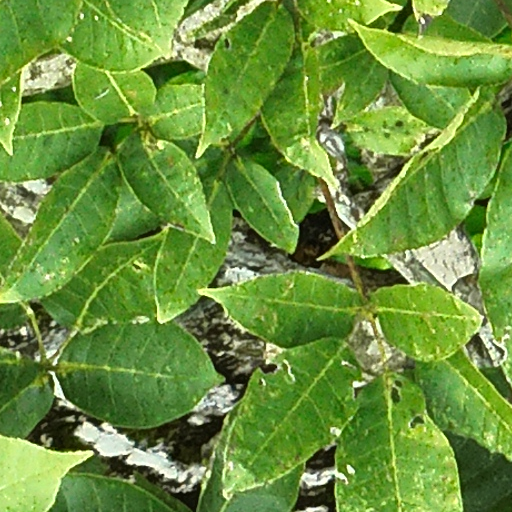
Species: Tabebuia rosea
GBIF accepted scientific name: Tabebuia rosea
Crown area (m\u00b2): 87.681